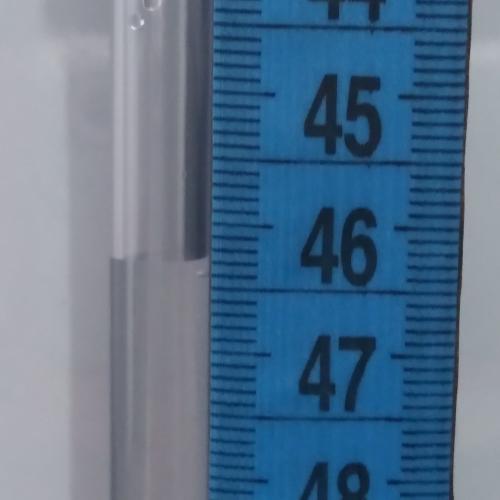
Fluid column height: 46.3 cm